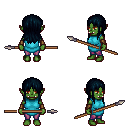
a pixel art fantasy rpg character, female body template, orc, green skin, teal tunic, magenta pants, raven unkempt hairstyle, cloth bracers, spear, four views (front, back, left, right), 2x2 character sprite sheet, small pixel art, hard edges, no anti-aliasing